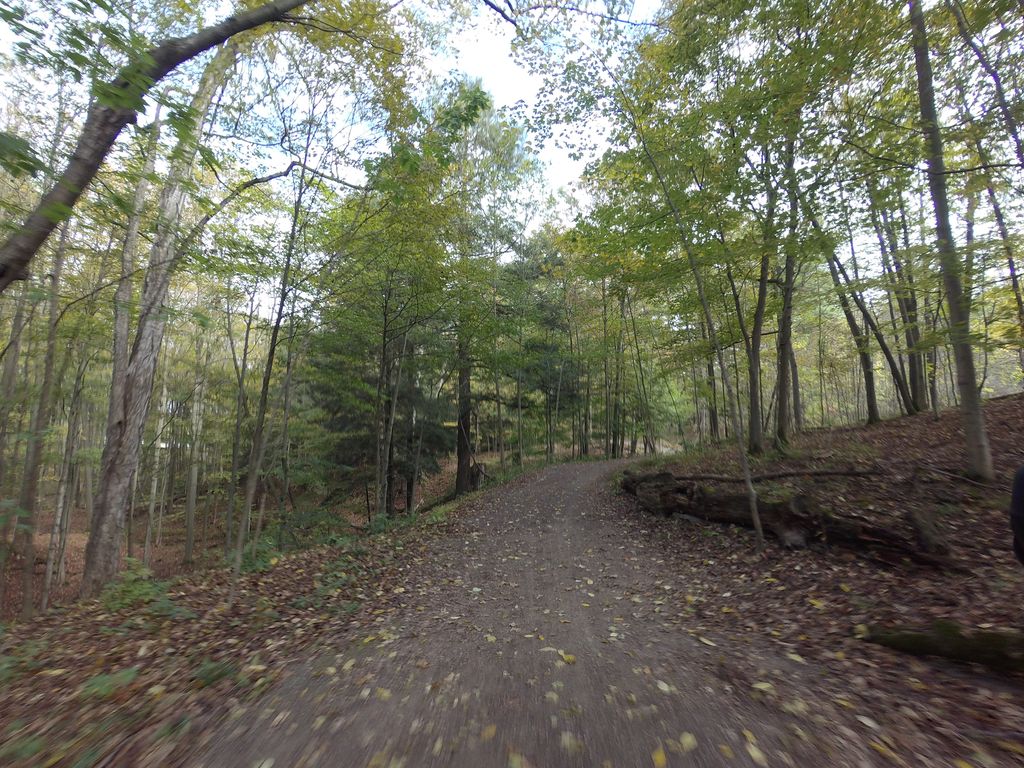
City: hamilton